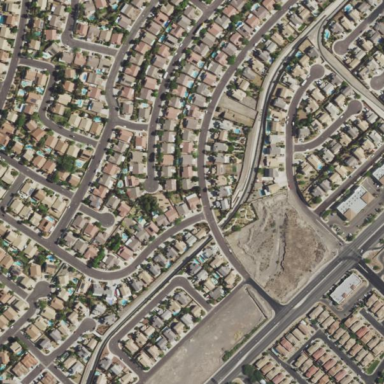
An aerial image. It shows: Suburban residential area.